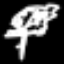
Label: leaf